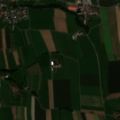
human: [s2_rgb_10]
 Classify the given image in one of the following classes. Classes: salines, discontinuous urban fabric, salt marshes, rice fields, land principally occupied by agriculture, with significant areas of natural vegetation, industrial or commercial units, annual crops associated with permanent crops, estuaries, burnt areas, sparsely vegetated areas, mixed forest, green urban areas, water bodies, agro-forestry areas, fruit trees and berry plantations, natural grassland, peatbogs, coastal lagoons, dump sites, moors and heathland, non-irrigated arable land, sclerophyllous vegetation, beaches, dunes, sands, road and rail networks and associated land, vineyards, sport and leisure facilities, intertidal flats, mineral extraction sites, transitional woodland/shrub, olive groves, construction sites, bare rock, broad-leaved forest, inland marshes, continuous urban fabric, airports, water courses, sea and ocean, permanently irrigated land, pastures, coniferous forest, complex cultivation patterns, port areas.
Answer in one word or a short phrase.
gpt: discontinuous urban fabric, non-irrigated arable land, complex cultivation patterns